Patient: sex F, age 22
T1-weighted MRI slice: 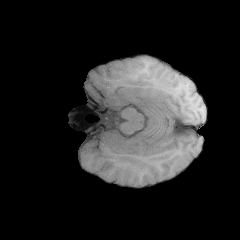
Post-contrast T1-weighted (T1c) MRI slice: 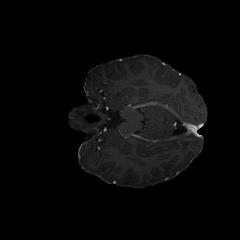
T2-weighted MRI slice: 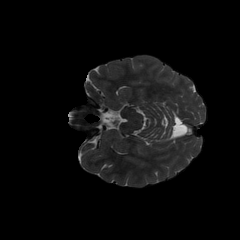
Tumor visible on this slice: no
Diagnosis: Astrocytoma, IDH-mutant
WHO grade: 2